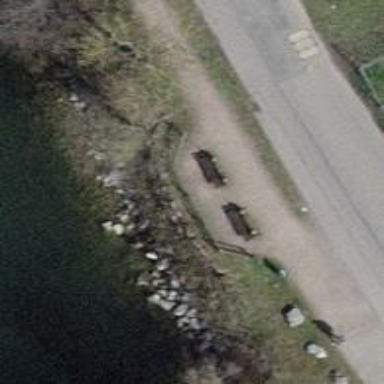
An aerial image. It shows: Brown bench in the vicinity.